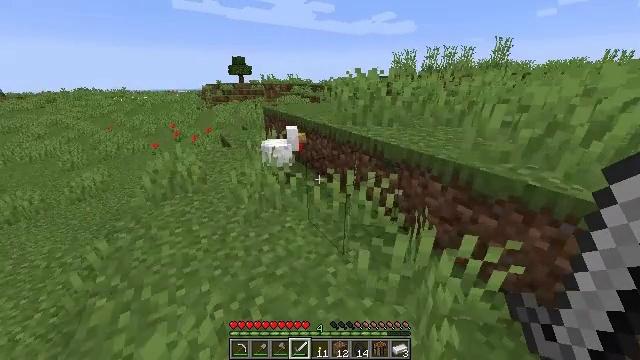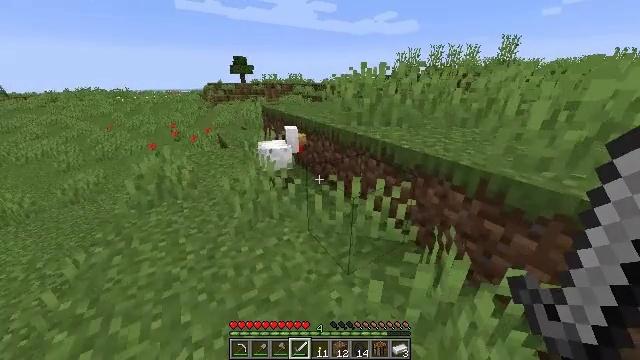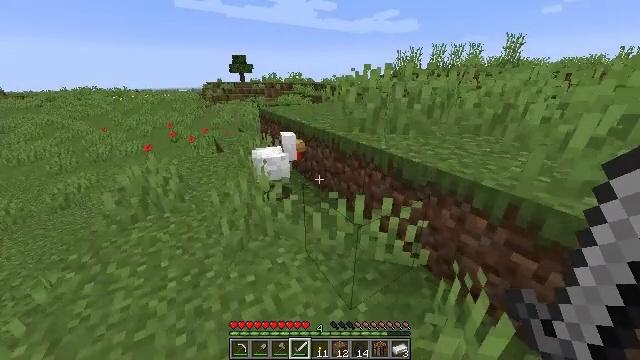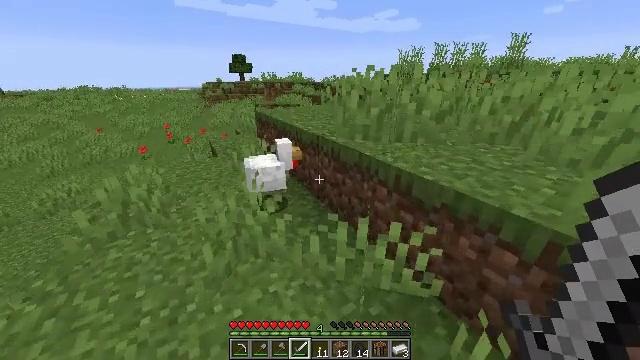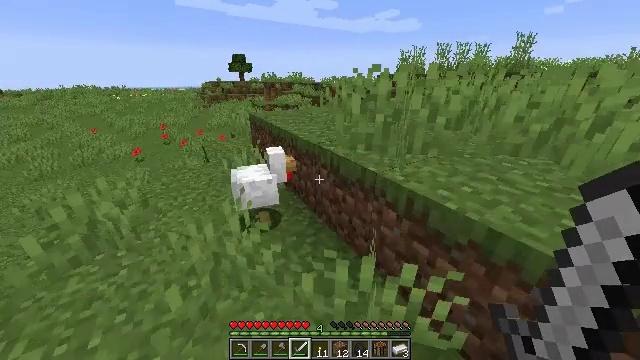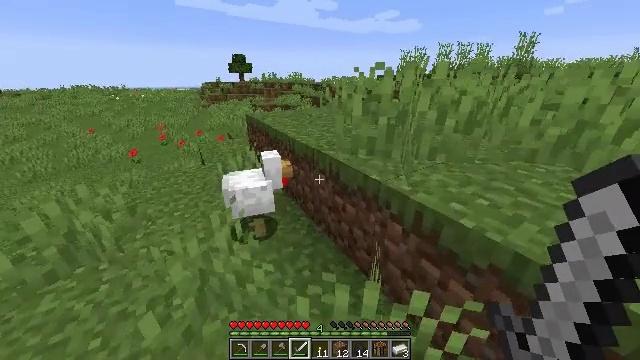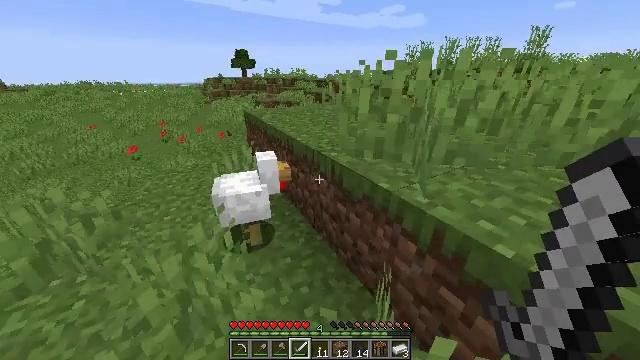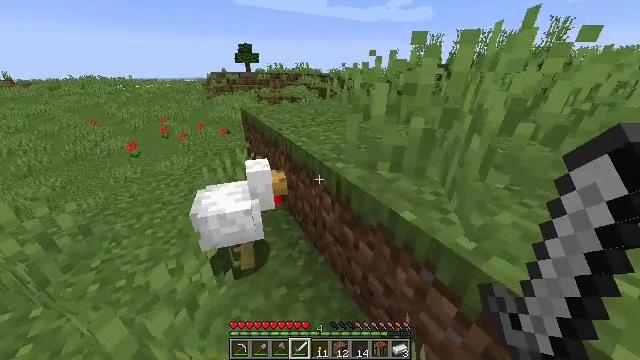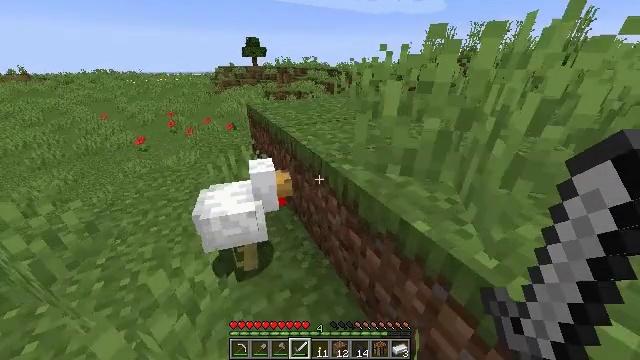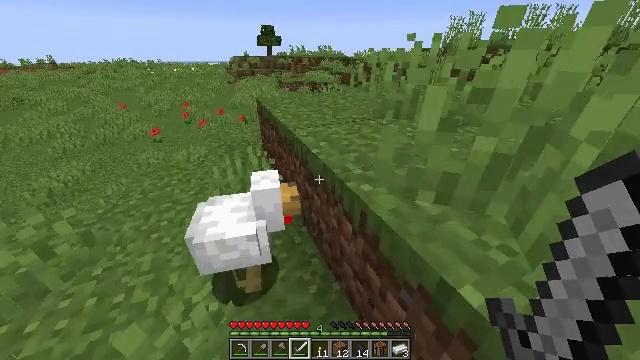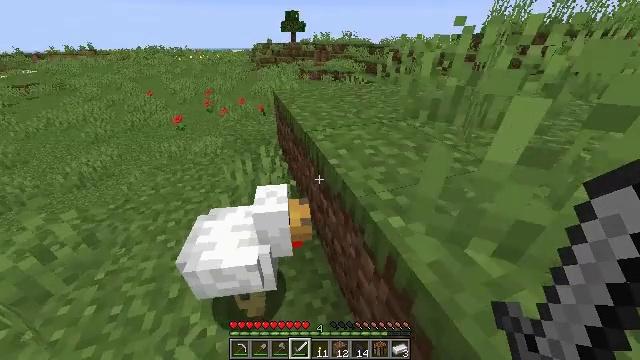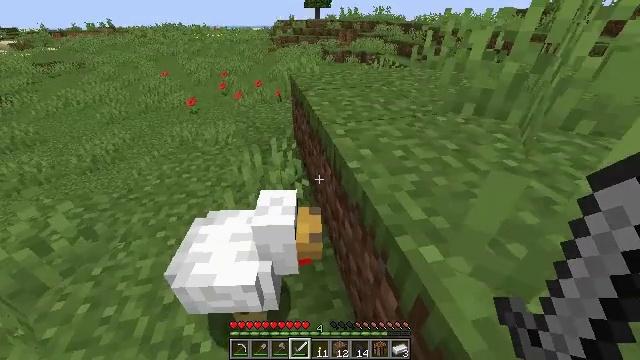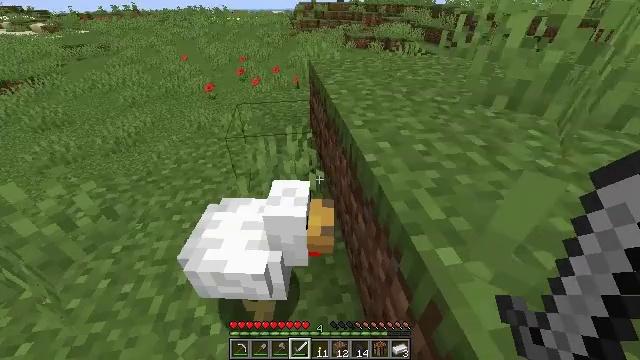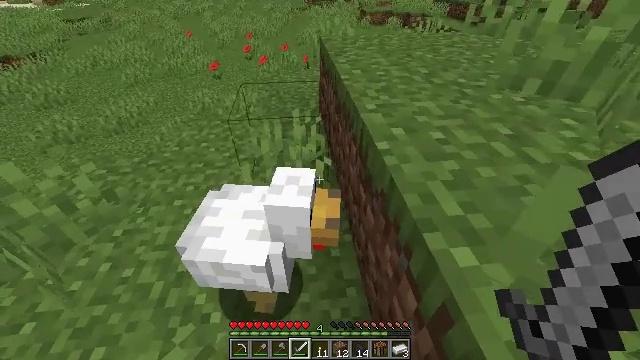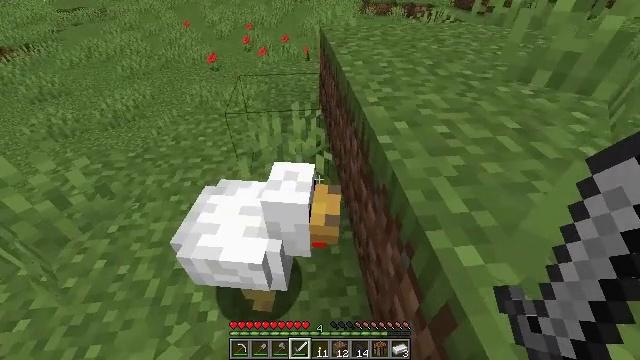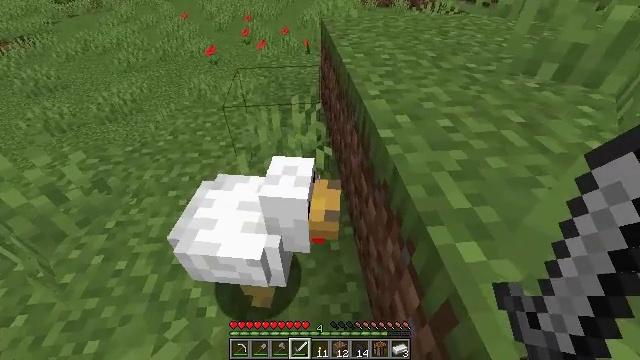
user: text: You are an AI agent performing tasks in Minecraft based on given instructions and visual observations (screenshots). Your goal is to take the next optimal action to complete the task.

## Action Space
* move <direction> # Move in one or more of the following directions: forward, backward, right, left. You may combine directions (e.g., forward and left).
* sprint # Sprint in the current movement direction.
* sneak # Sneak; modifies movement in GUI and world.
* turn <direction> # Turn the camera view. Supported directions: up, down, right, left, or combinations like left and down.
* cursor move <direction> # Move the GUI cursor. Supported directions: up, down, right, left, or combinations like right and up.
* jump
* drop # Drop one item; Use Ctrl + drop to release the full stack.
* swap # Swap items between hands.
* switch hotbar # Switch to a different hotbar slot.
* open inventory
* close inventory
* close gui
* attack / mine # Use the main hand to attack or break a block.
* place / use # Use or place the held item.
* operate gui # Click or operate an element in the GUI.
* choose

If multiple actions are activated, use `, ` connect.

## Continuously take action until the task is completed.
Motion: motion action
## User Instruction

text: Kill the chicken.
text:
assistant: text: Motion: move forward, sprint
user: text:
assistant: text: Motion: move forward, sprint
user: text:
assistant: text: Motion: move forward, sprint
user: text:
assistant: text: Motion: move forward, sprint
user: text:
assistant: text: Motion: move forward
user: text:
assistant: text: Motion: move forward, turn down
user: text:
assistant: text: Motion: move forward, turn left and down
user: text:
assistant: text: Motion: move forward, turn left and down
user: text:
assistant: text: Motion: move forward, turn left and down
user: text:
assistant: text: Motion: turn left and down
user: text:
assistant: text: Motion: turn left and down
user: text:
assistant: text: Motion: turn left and down
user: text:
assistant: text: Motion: turn left and down
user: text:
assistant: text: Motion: turn down
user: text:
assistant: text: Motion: turn down
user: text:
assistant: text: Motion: turn left and down
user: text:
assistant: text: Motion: turn left and down
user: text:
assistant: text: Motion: turn left
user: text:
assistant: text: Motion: attack / mine
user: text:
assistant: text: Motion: attack / mine
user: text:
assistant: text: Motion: attack / mine
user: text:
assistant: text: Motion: no_op
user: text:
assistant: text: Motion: no_op
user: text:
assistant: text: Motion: no_op
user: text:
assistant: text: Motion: no_op
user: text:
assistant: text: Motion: no_op
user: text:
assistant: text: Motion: no_op
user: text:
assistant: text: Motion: no_op
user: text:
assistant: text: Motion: no_op
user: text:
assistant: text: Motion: no_op